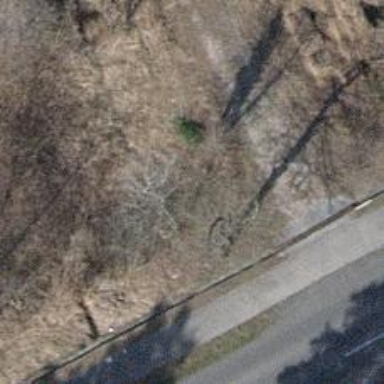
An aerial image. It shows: Single tag "natural: tree."